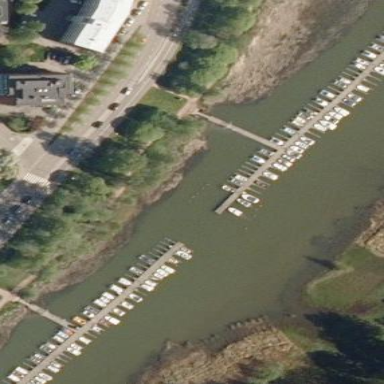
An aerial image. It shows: Marina on leisure land.